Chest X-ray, AP view. Patient: 59 years old, sex M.
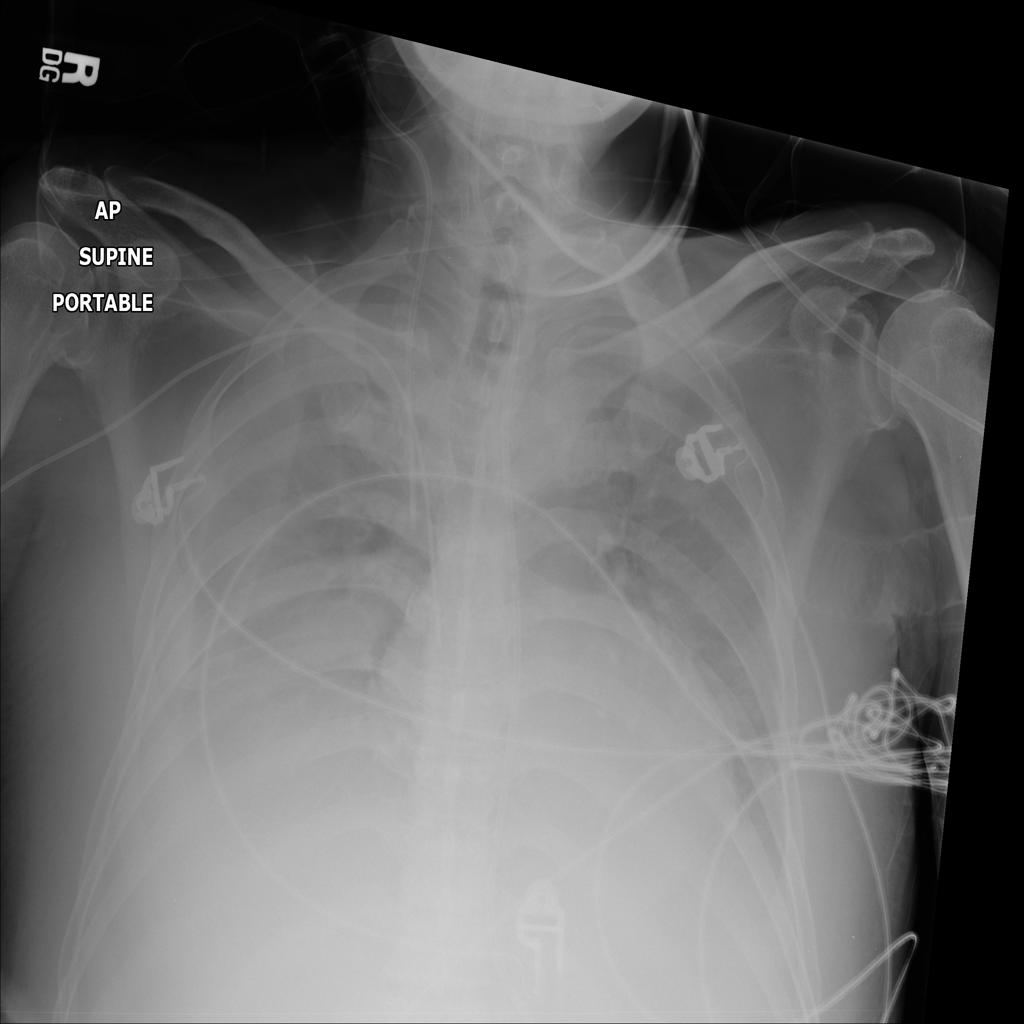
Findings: Effusion